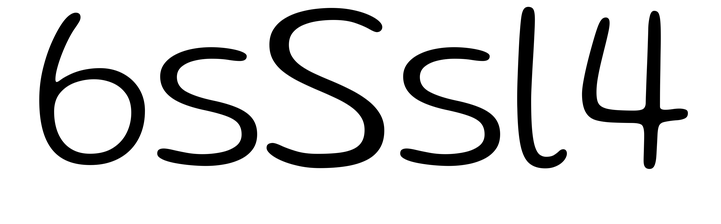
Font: Gluten_ExtraLight